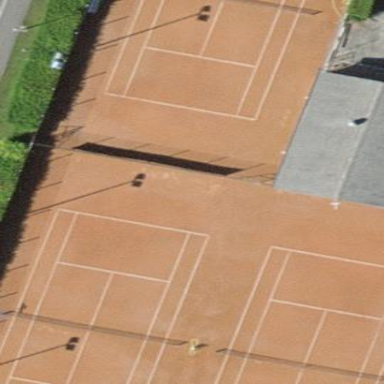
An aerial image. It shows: Sports centre with focus on tennis.